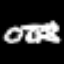
Label: airplane